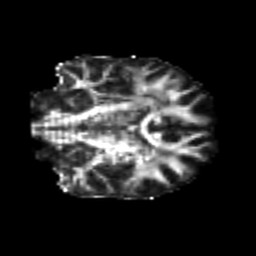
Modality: FA
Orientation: coronal
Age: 24
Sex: male
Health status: healthy
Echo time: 0.074 s